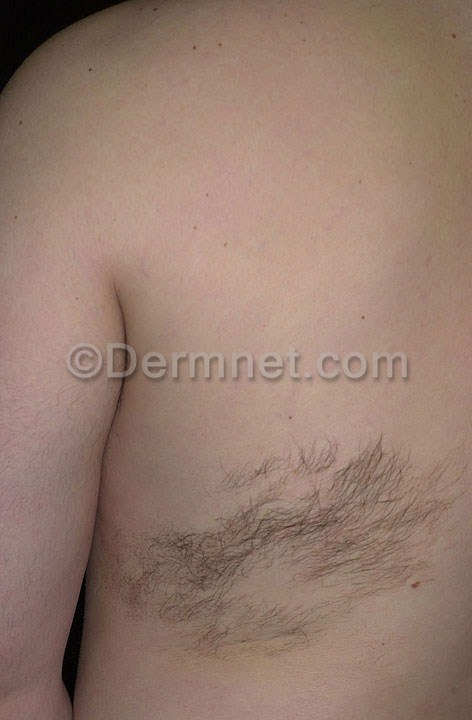
Disease: Melanoma Skin Cancer Nevi and Moles